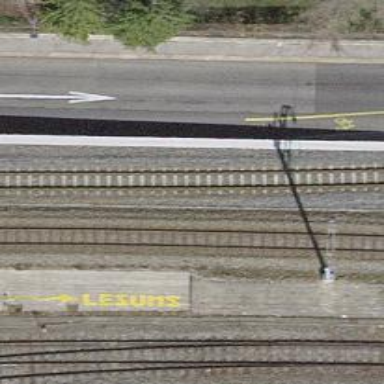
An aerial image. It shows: Narrow gauge railway with electrified contact lines.